An envelope spectrum derived from a bearing vibration measurement is shown; the reference markers locate BPFO, BPFI, BSF and FTF for this bearing geometry and shaft speed. Diagnose the bearing from this image, choosing from: normal, inner_race, outer_race, ball.
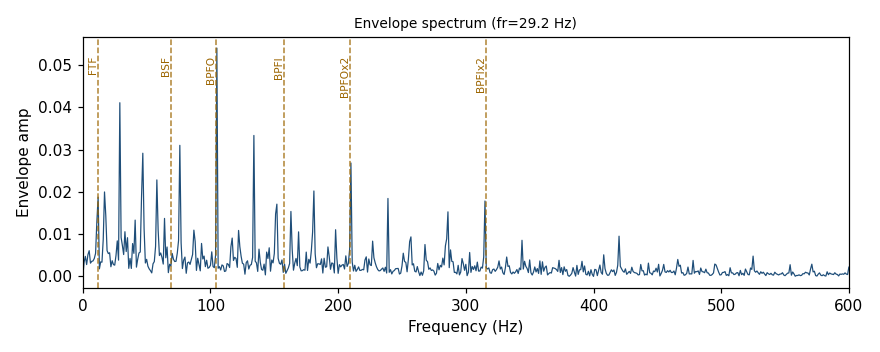
Answer: outer_race